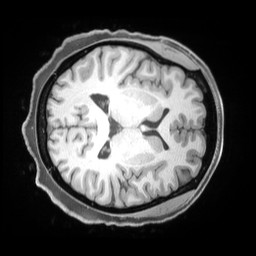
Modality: T1w
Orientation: axial
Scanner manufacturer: siemens
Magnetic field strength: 3 T
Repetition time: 2.53 s
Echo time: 0.00169 s